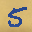
Label: 5